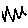
Label: zigzag